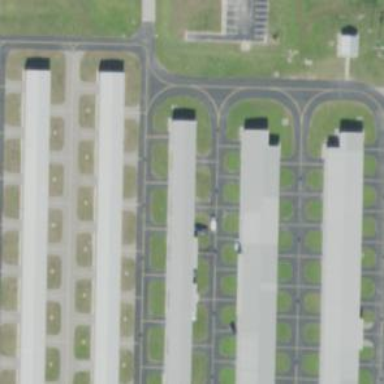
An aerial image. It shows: Image of taxiway at airport.